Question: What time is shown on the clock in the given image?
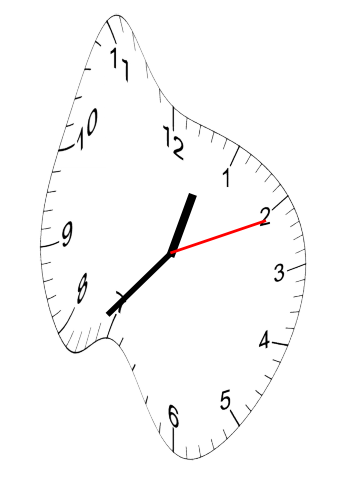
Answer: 12:37:11